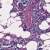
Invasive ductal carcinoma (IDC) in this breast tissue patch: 1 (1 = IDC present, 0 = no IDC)